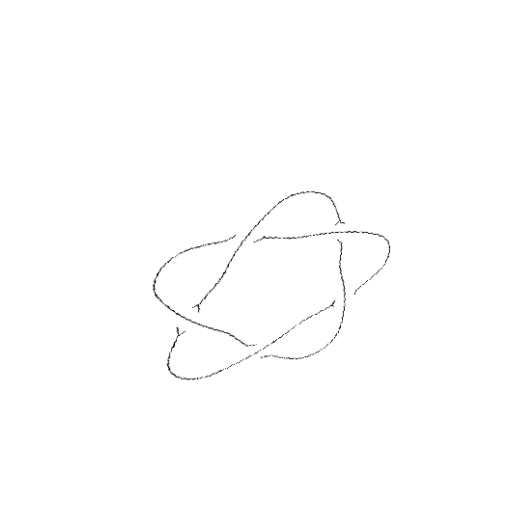
Crossing number: 5